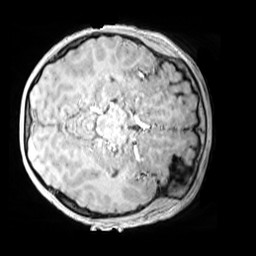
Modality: MP2RAGE
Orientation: axial
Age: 10
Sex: male
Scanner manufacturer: siemens
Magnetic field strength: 3 T
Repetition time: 4 s
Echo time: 0.00303 s